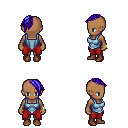
a pixel art fantasy rpg character, female body template, human, dark skin, blue vest, red pants, blue long mohawk hairstyle, bracelets, brown shoes, four views (front, back, left, right), 2x2 character sprite sheet, small pixel art, hard edges, no anti-aliasing